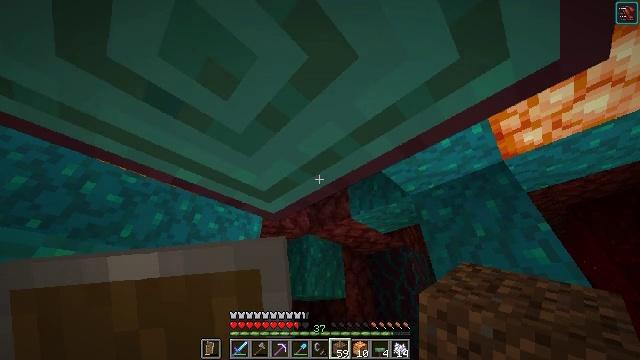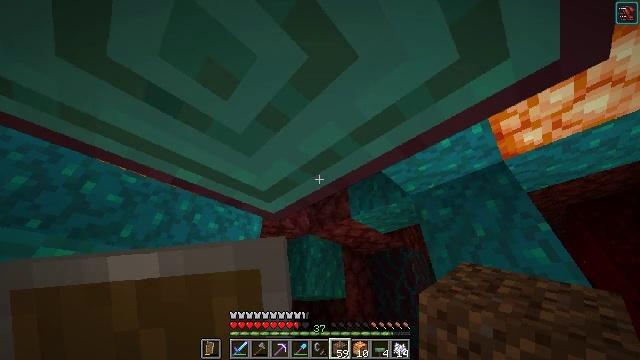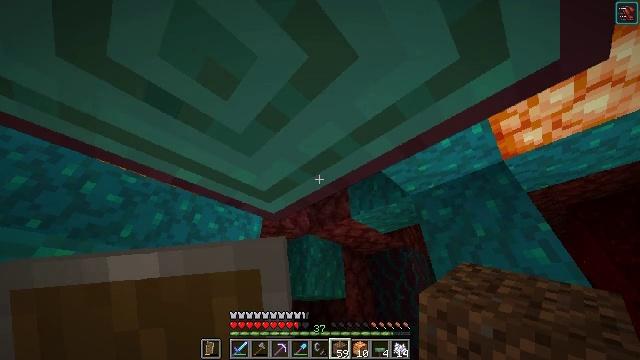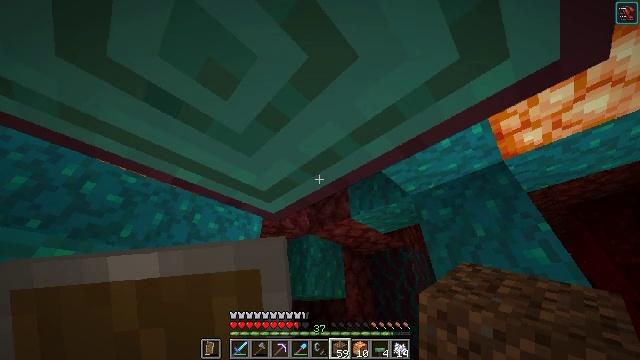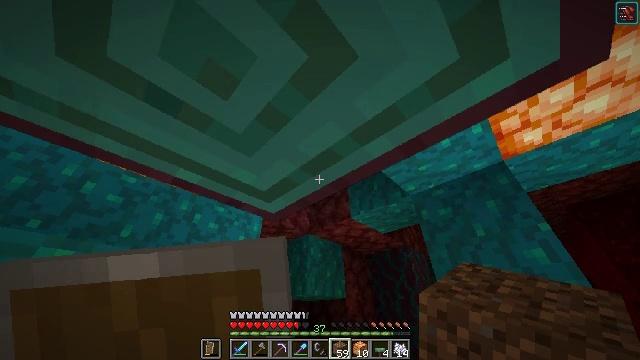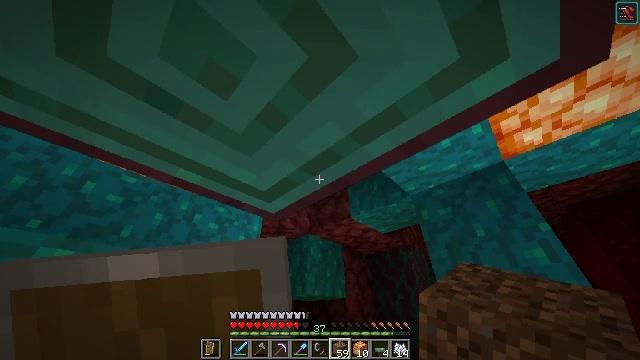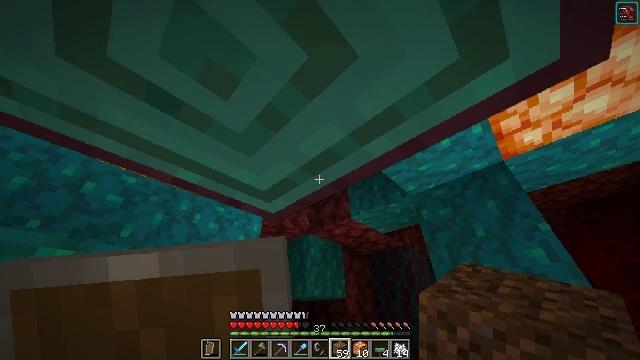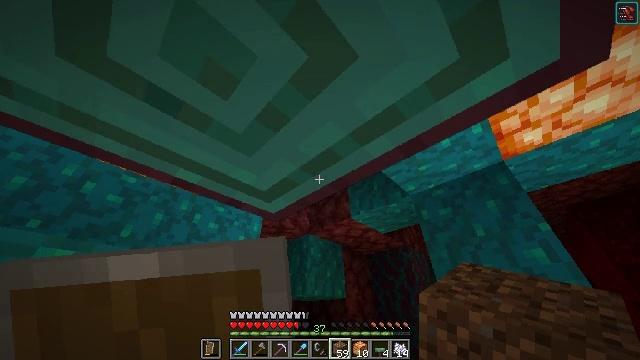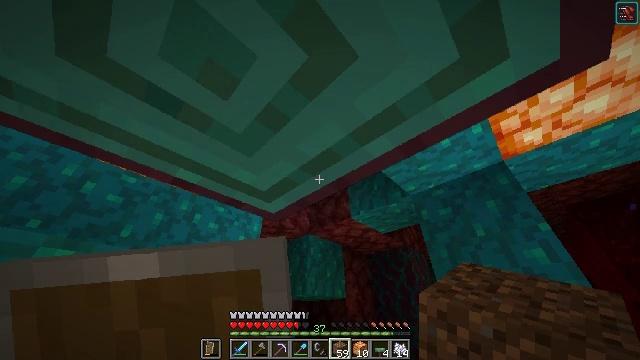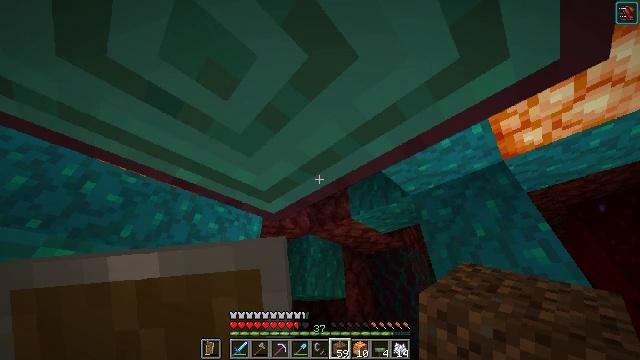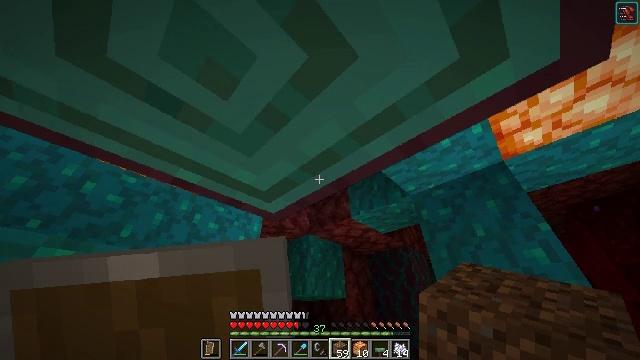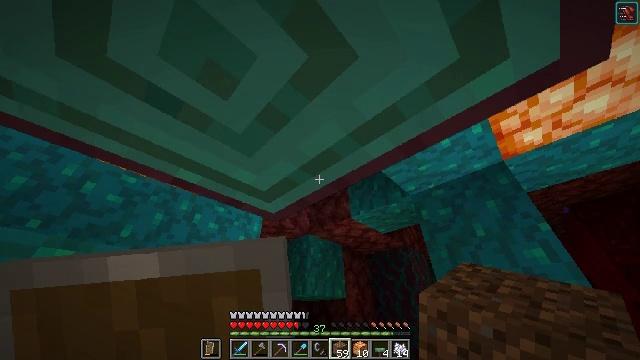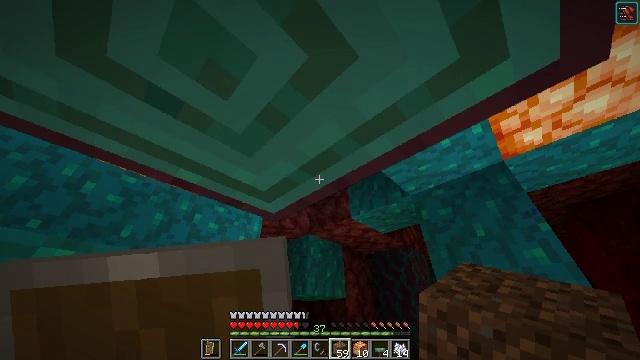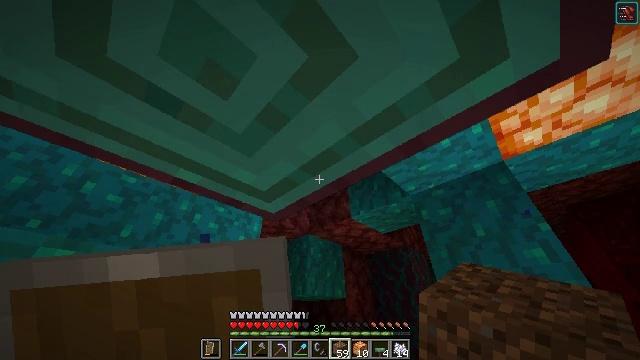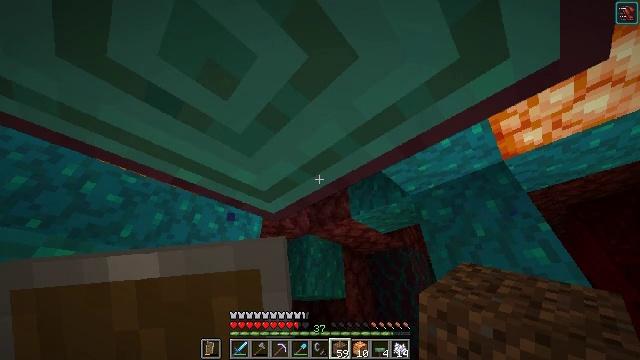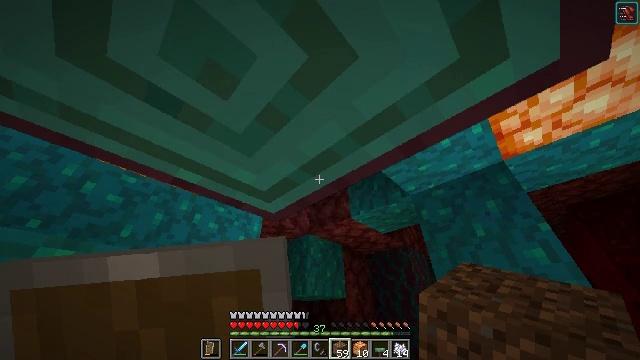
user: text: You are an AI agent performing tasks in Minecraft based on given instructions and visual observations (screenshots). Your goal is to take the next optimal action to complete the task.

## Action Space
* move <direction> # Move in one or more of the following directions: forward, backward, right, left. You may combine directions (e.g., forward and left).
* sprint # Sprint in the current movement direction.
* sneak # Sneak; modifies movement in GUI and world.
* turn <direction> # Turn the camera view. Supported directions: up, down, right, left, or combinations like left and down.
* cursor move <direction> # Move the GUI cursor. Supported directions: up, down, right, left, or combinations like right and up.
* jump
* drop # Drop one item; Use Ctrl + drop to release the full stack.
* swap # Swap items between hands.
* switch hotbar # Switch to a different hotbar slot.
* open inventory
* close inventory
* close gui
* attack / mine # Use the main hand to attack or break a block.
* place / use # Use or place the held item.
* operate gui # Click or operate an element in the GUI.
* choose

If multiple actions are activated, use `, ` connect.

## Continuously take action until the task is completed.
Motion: motion action
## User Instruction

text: Chop down the warped stem from the warped forest.
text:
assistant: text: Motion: no_op
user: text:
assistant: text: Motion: no_op
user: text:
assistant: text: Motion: no_op
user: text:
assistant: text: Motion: no_op
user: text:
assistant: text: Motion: no_op
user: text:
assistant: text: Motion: no_op
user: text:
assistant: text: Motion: no_op
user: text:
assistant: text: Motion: no_op
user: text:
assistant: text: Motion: no_op
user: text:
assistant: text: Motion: no_op
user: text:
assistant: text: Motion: no_op
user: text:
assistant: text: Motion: no_op
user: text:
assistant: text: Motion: no_op
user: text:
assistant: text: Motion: no_op
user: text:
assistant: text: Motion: no_op
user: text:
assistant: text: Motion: no_op
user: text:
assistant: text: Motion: no_op
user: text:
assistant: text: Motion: no_op
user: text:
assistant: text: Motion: no_op
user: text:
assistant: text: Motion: no_op
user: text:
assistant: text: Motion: no_op
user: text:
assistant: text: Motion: no_op
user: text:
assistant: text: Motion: no_op
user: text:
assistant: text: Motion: no_op
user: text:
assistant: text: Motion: no_op
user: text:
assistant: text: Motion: no_op
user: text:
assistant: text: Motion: no_op
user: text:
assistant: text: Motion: no_op
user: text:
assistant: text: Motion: no_op
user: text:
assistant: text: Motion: no_op